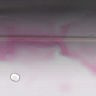
Metastatic tissue present: no